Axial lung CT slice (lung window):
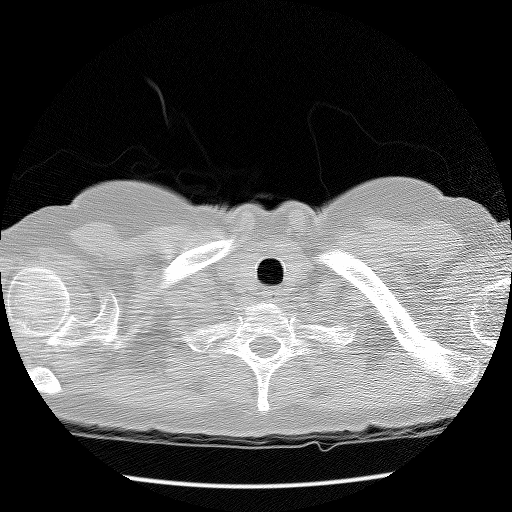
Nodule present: no